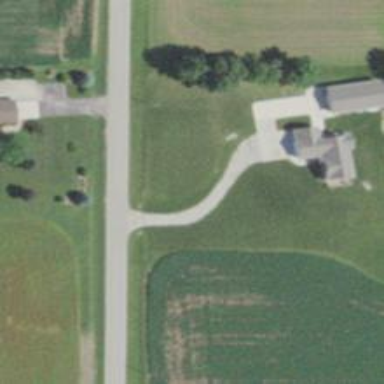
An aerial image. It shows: Driveway.